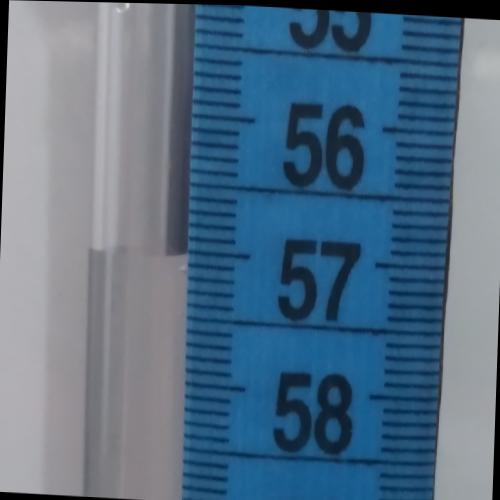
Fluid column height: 57.0 cm